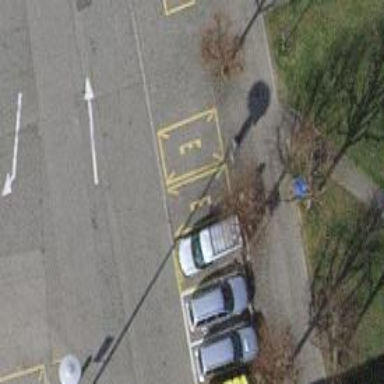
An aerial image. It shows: Charging station.